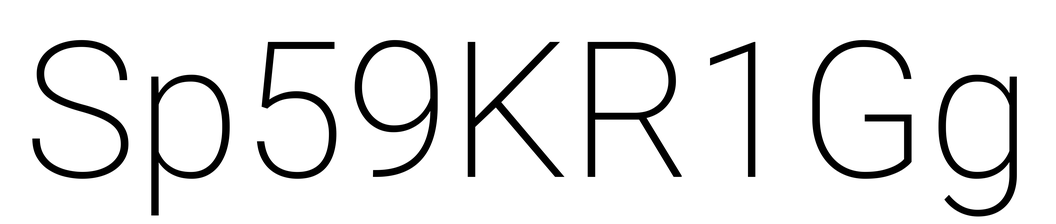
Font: Roboto_ExtraLight